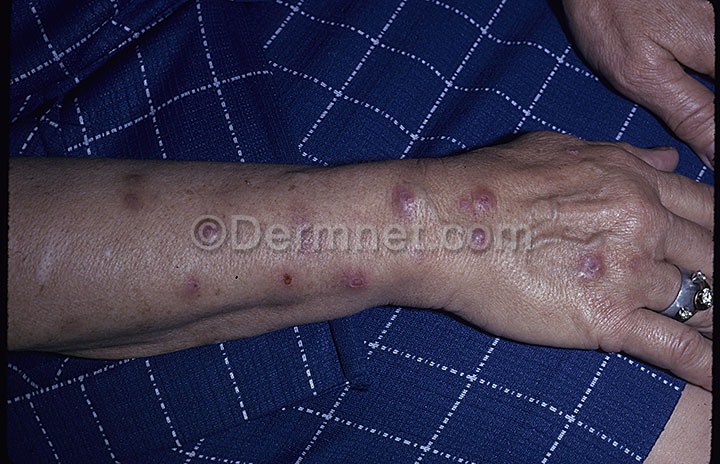
Disease: Scabies Lyme Disease and other Infestations and Bites